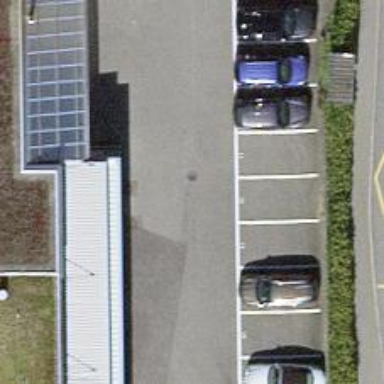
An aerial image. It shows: Car wash facility.